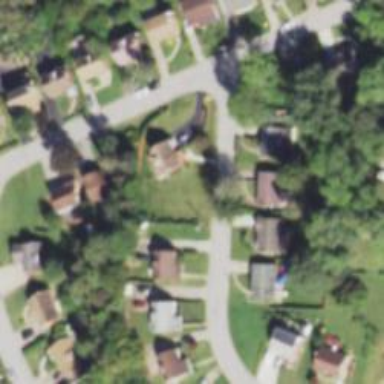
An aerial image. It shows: Driveway.